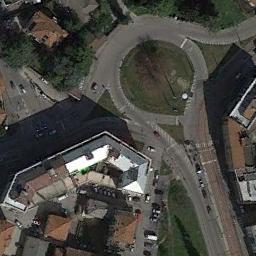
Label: roundabout